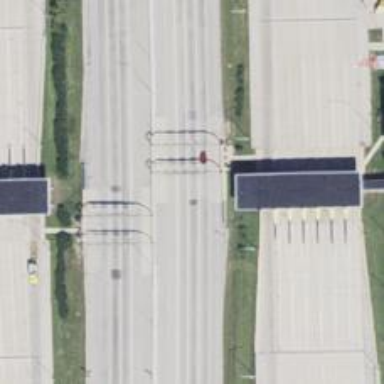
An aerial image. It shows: Toll gantry on the road.